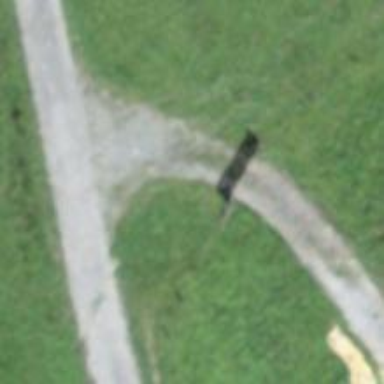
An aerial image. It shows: Gate.